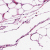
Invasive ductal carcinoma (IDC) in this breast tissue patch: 0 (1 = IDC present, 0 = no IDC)